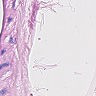
Metastatic tissue present: no